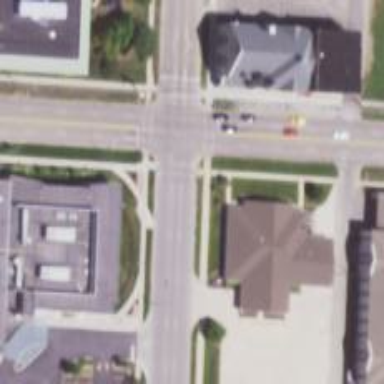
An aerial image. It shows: Footway on asphalt with marked crossing lines.